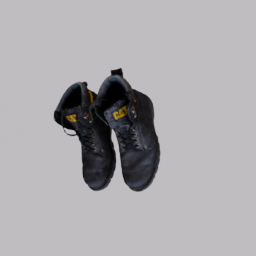
Label: people